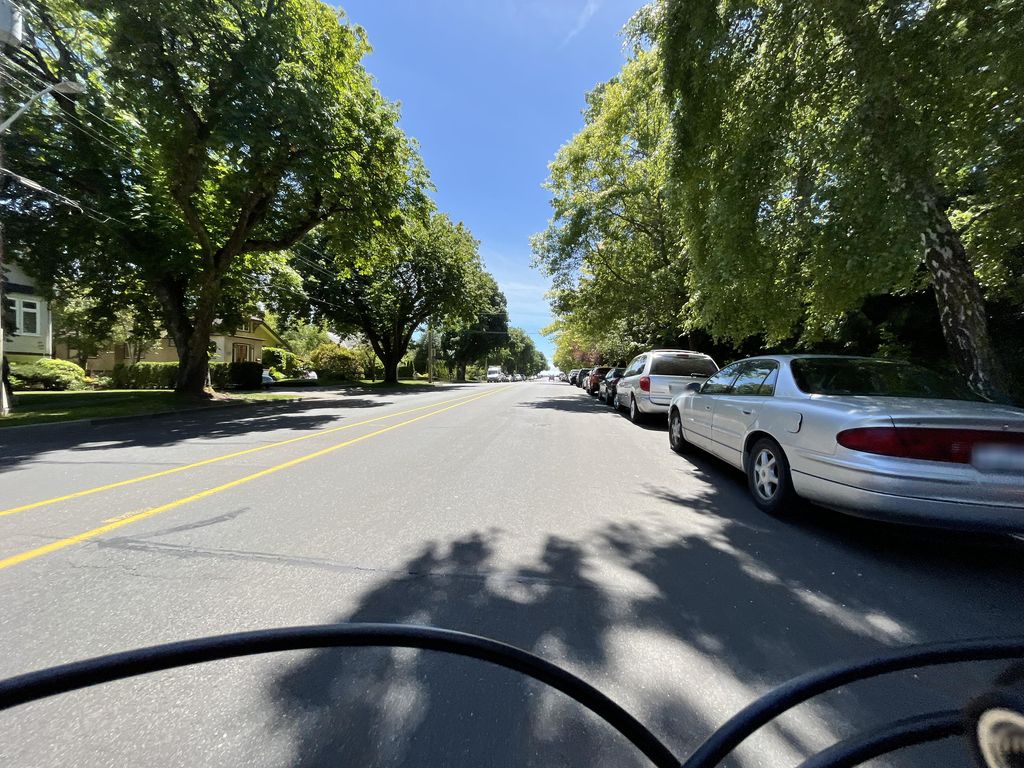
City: victoria